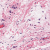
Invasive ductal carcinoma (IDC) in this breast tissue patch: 0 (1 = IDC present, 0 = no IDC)